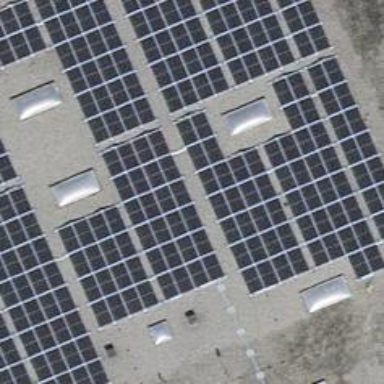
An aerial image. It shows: Solar power generator using photovoltaic panels.